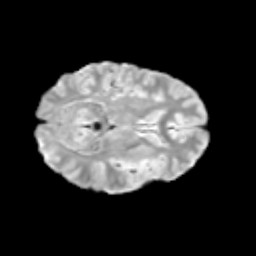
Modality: T2w
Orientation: axial
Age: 12
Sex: female
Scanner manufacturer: siemens
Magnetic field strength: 3 T
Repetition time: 3.8 s
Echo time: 0.07 s